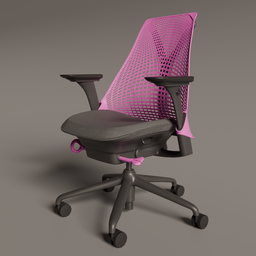
Label: furniture